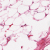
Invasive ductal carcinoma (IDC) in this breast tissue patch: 0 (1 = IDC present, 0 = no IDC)